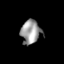
Tissue: skin
Cell type: Epithelial cells
Senescence score: 0.2821
Nuclear area (px): 458
Mean DAPI intensity: 152.594